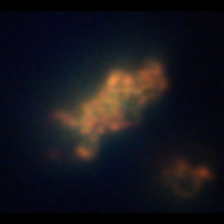
Taxon: Unknown_detritus
Group: Unknown